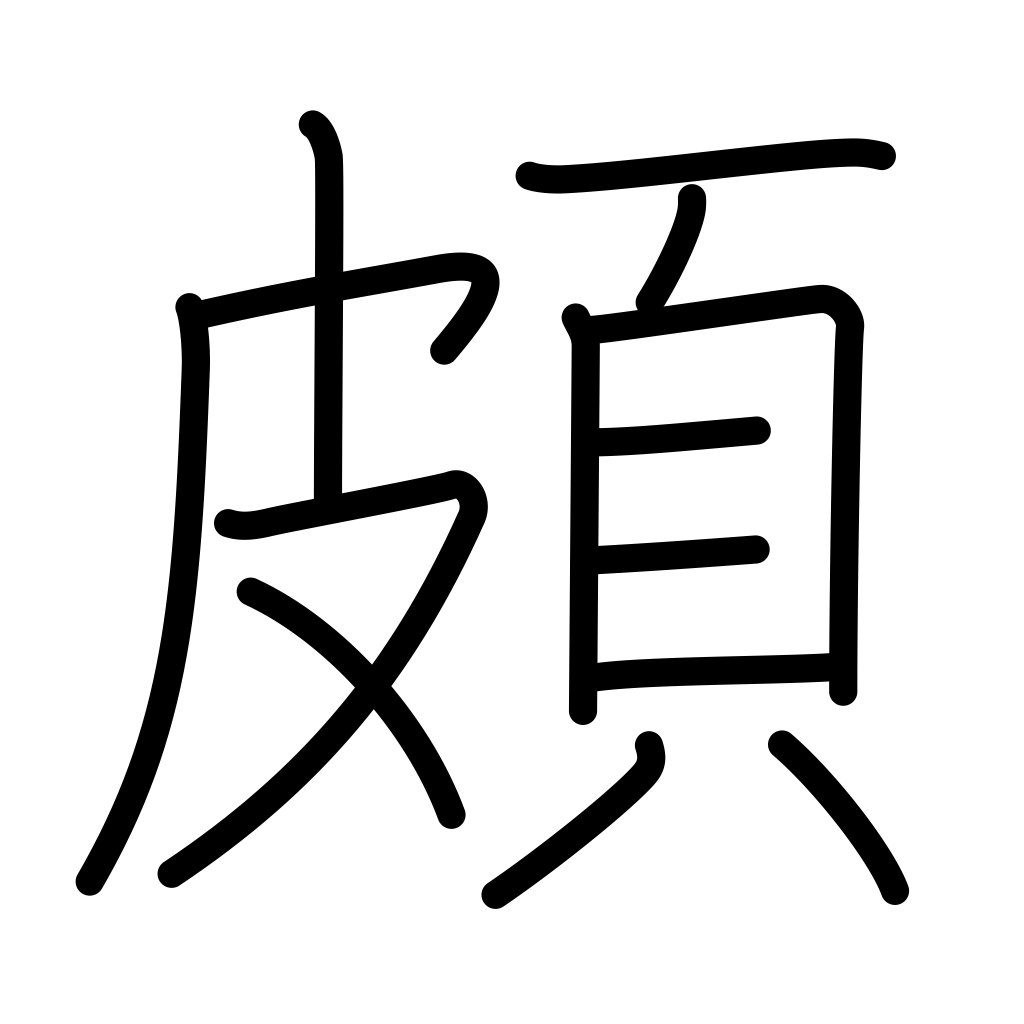
Meaning: prejudiced, exceedingly